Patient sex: M
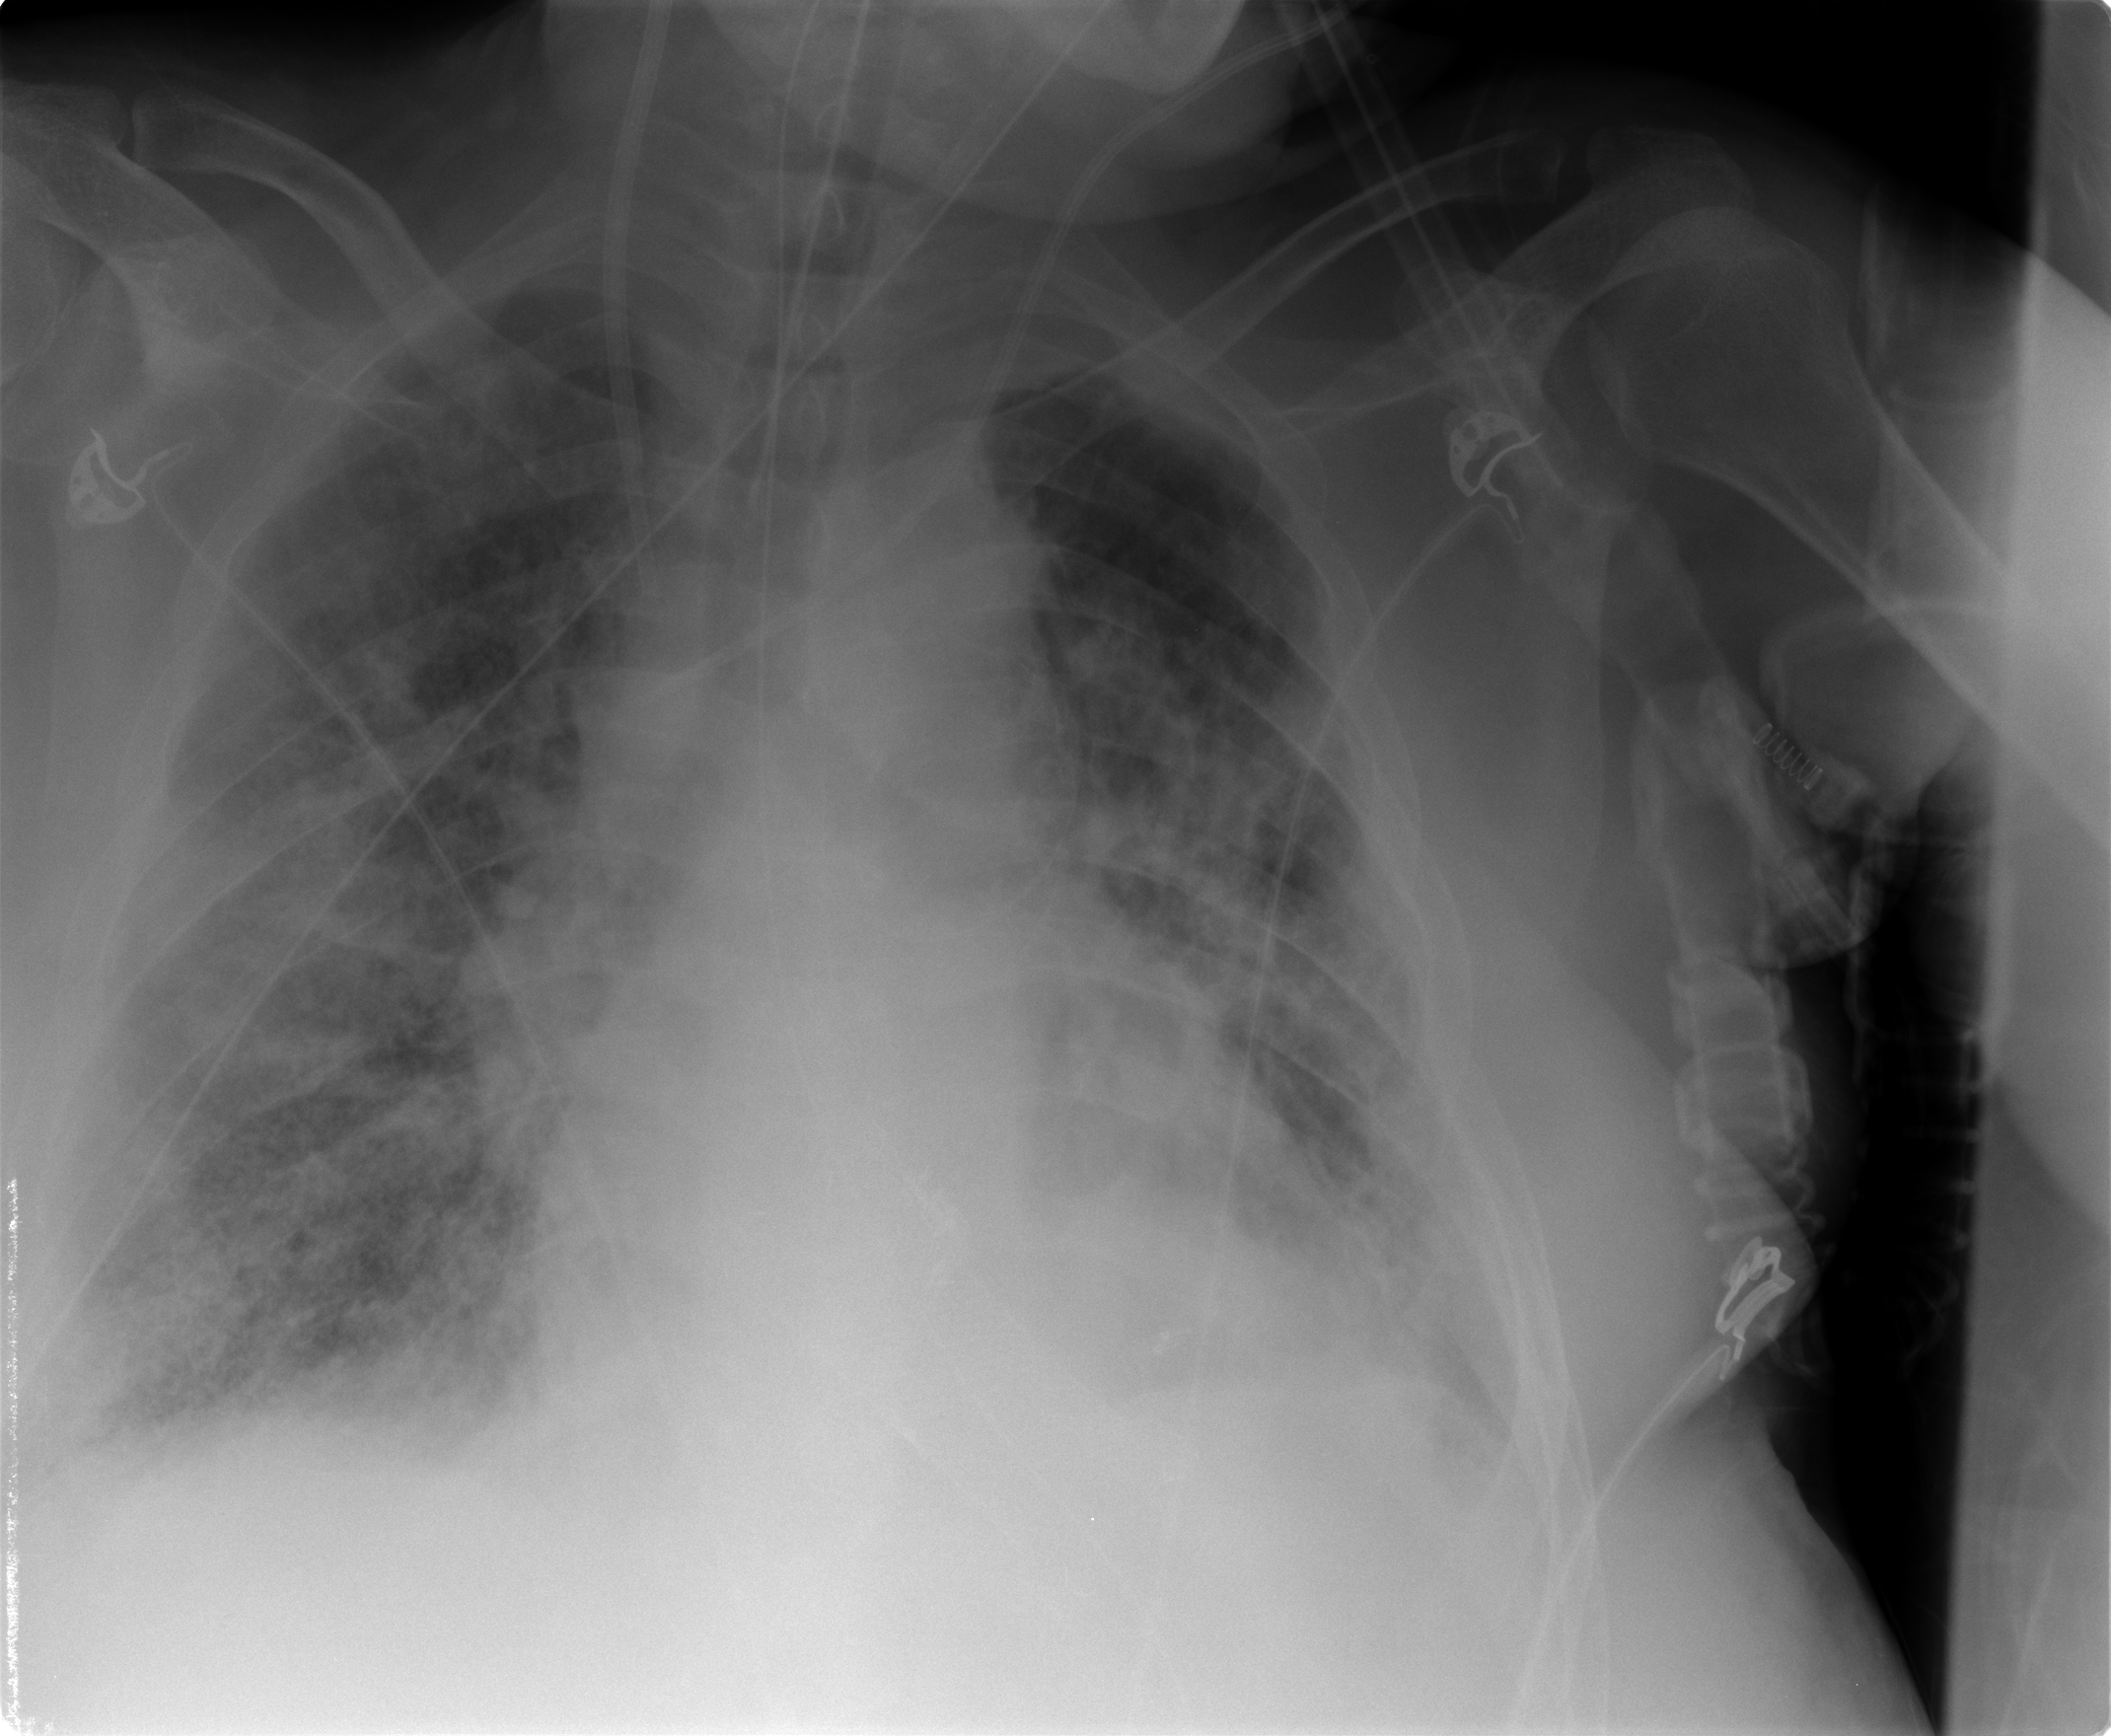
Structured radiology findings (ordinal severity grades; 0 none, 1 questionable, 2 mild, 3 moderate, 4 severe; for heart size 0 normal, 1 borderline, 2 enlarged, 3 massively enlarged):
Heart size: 2
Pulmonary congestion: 3
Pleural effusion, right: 2
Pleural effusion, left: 2
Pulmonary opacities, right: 3
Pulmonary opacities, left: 3
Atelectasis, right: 3
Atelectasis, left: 3